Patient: sex F, age 49
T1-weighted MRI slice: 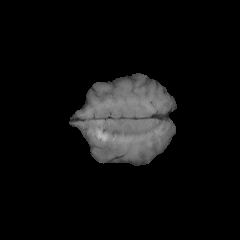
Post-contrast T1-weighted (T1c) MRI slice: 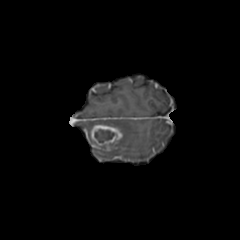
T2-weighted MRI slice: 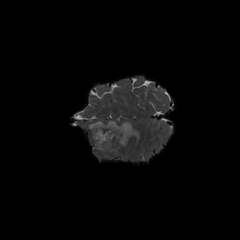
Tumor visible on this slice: yes
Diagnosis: Glioblastoma, IDH-wildtype
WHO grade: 4